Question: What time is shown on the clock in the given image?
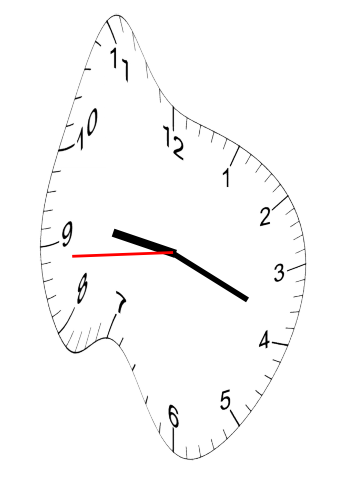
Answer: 09:18:44